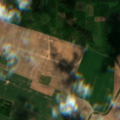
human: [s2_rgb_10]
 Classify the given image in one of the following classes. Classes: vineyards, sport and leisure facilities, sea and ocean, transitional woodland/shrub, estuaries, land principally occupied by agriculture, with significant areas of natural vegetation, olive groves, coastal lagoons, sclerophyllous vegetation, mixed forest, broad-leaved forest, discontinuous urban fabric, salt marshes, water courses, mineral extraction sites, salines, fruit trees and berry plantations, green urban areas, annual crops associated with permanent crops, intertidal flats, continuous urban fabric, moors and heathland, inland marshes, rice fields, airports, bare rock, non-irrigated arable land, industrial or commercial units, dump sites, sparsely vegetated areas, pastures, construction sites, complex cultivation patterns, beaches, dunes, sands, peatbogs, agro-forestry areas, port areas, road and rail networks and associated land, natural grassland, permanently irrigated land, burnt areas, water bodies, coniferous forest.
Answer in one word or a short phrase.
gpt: non-irrigated arable land, broad-leaved forest